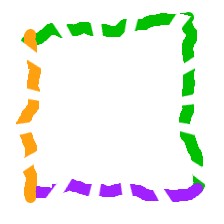
Shape: square